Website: bh-photo
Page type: address-validator
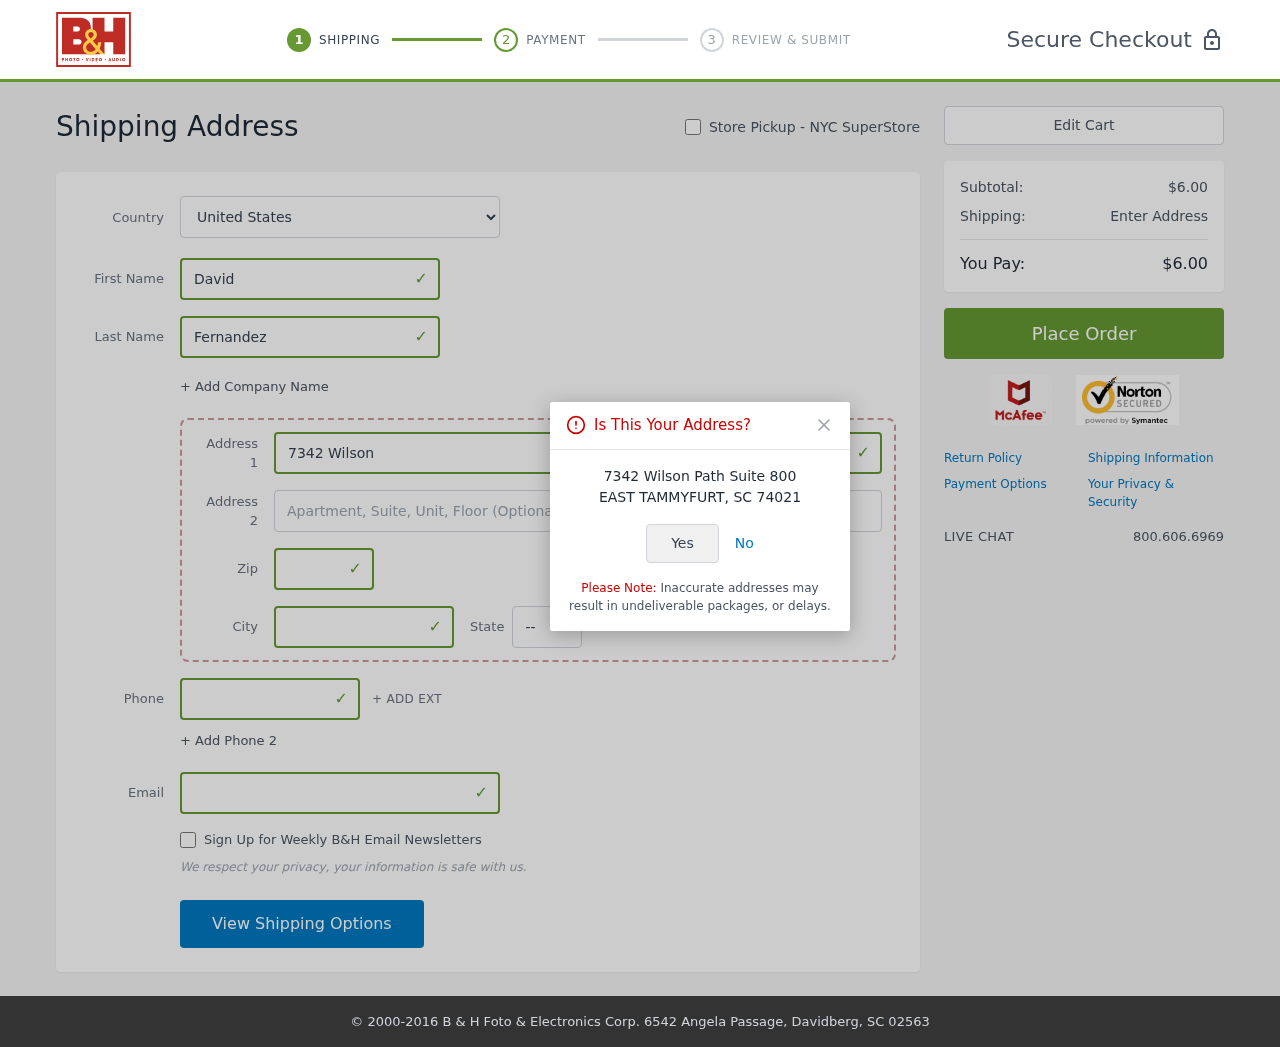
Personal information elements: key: PII_CITY
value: East Tammyfurt
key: PII_COUNTRY
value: United States
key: PII_EMAIL
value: david_fernandez@gmail.com
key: PII_FIRSTNAME
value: David
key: PII_LASTNAME
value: Fernandez
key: PII_PHONE
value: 6166758435
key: PII_POSTCODE
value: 74021
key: PII_STATE_ABBR
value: SC
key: PII_STREET
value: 7342 Wilson Path Suite 800
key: PII_CITY_CONFIRM
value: EAST TAMMYFURT
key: PII_POSTCODE_FULL
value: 74021
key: PII_POSTCODE_NUMERIC
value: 74021
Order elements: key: ORDER_SUBTOTAL
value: $6.00
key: ORDER_TOTAL
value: $6.00